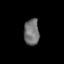
Tissue: lung
Cell type: Epithelial cells
Senescence score: 0.14
Nuclear area (px): 394
Mean DAPI intensity: 114.612